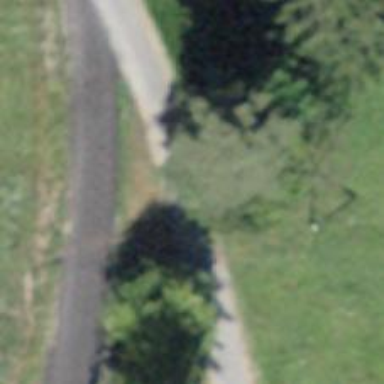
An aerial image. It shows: Driveway with paved surface on unclassified road.